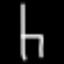
Label: chair